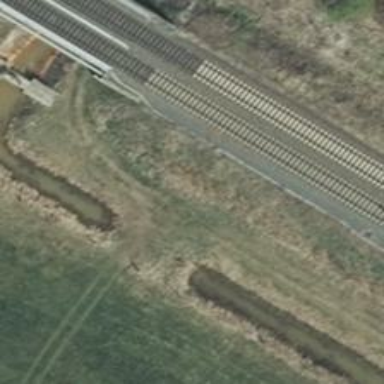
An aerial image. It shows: Track with very rough surface.